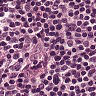
Metastatic tissue present: no